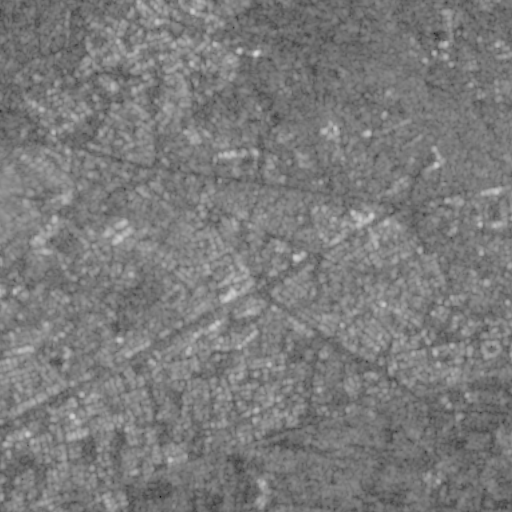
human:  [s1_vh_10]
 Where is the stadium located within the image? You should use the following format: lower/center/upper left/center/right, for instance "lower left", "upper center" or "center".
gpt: The stadium is located in the center right of the image.
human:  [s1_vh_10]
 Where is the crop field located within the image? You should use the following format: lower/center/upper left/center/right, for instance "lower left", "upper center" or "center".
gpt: There is no crop field in the image.

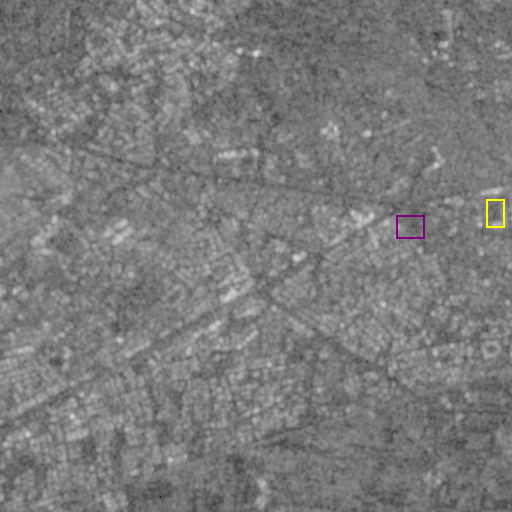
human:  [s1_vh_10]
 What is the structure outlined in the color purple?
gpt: The structure outlined in purple is a park.
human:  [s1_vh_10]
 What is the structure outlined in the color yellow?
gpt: The structure outlined in yellow is a stadium.
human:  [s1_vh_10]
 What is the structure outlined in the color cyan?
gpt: There is no cyan outline.